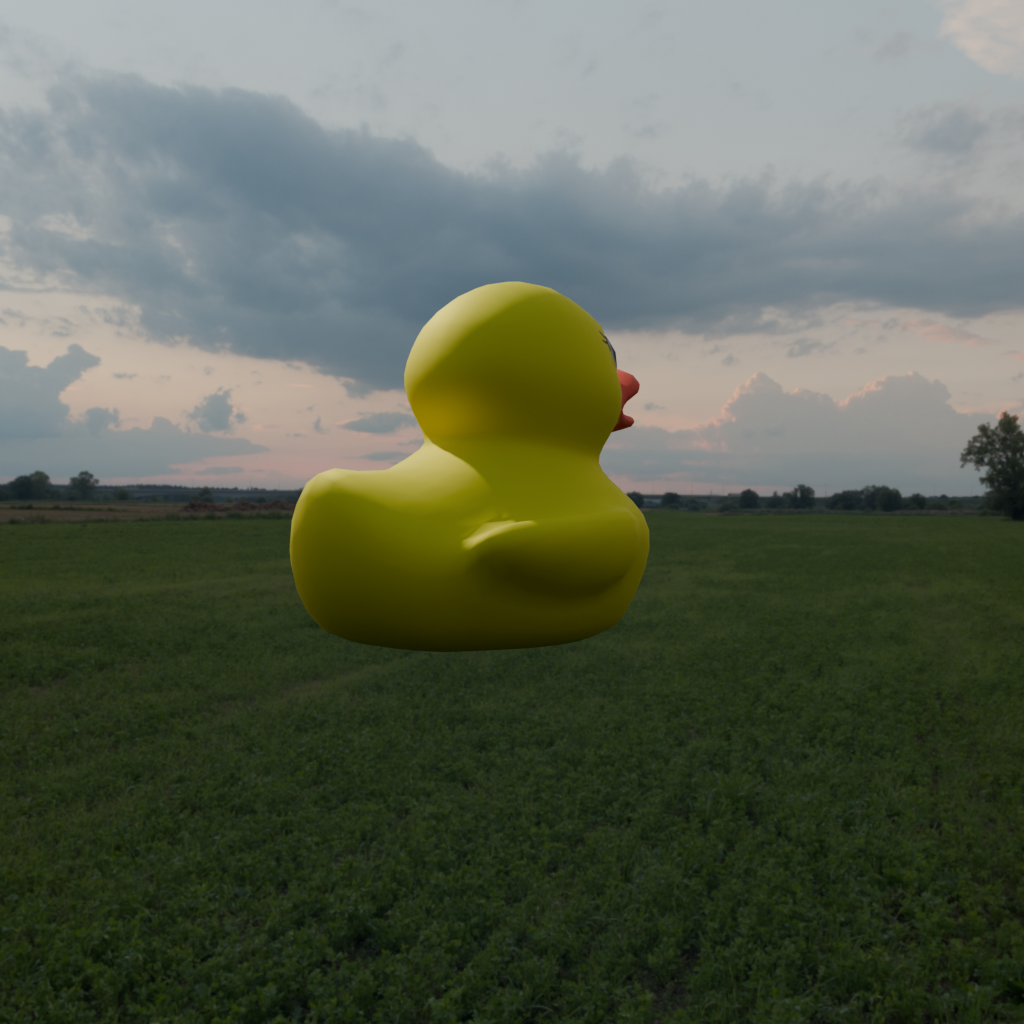
an image of a yellow rubber duck seen from <back_right> in a green field under a cloudy sky at sunset.